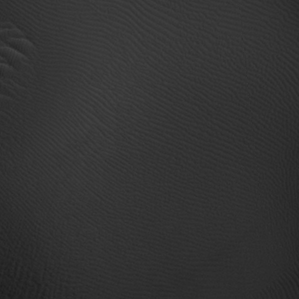
Label: non_frost